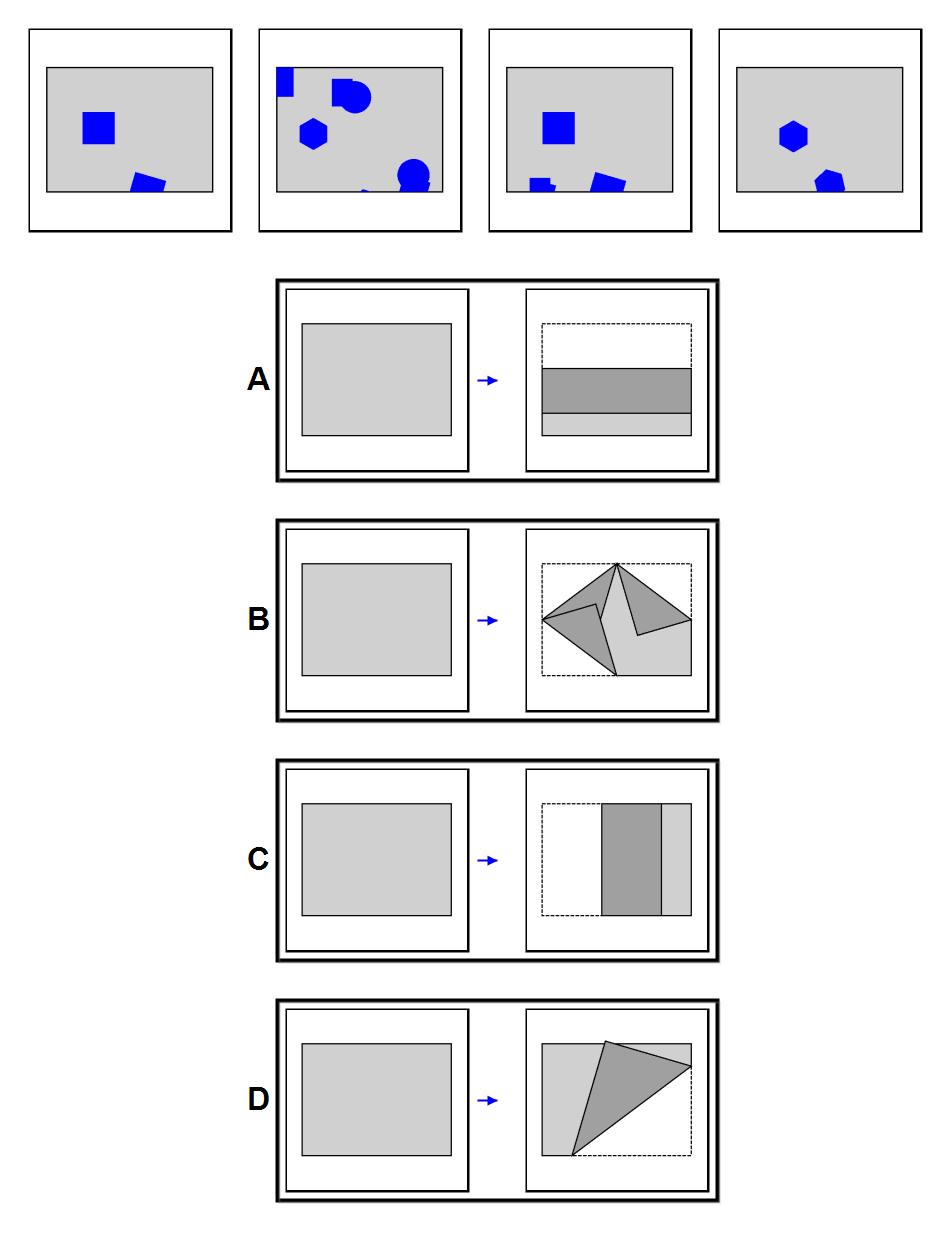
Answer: D